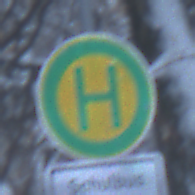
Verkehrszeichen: Haltestelle
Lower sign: ZeitangabenMitBeschraenkungAufWochentage5
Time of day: Midday
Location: Outdoor (Nature)
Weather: Overcast
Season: Winter
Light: Natural